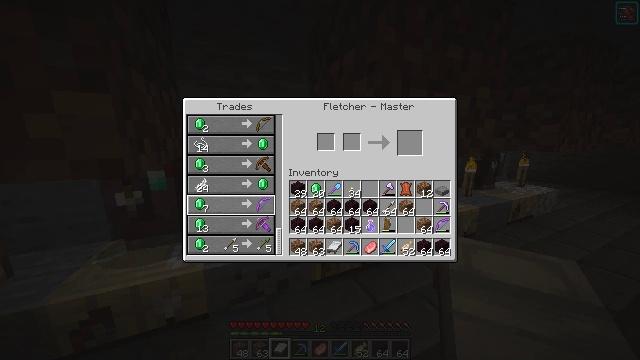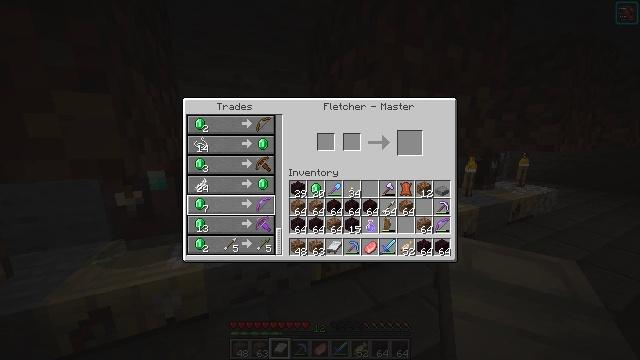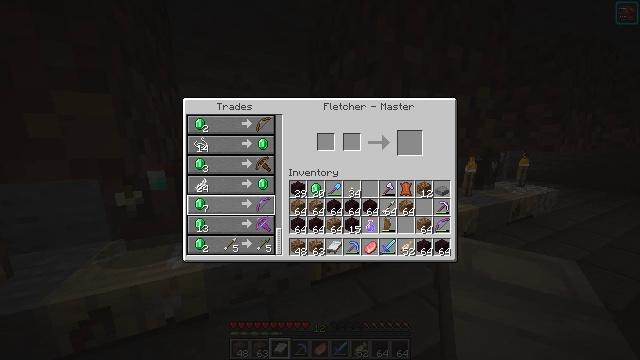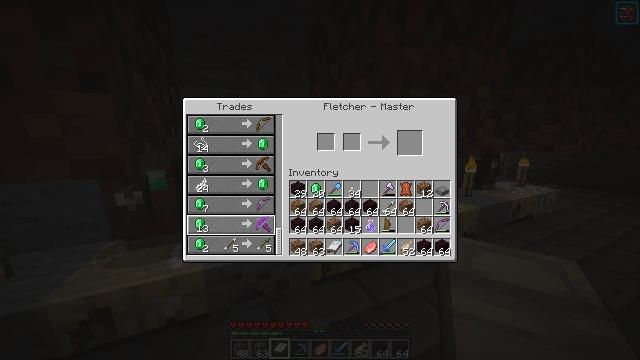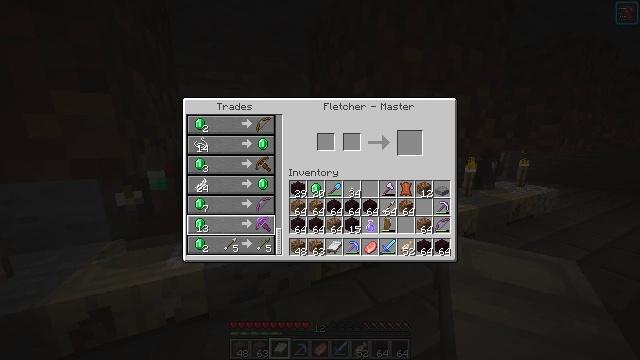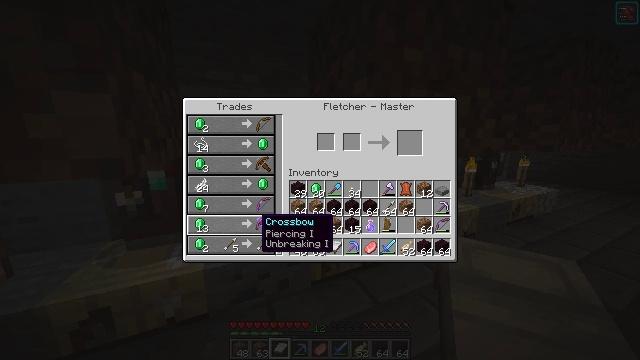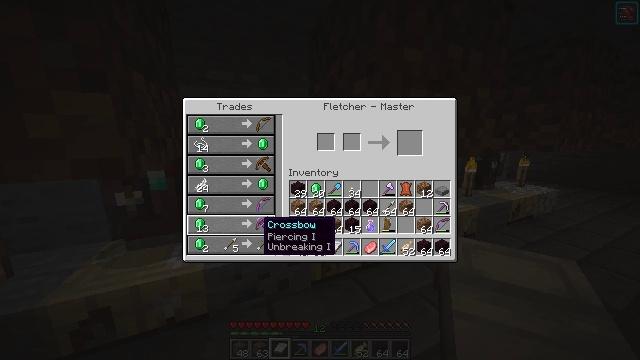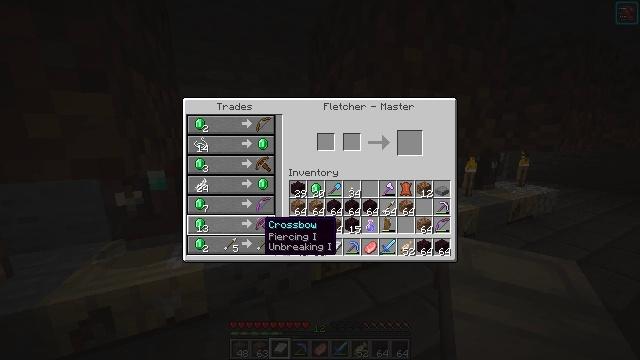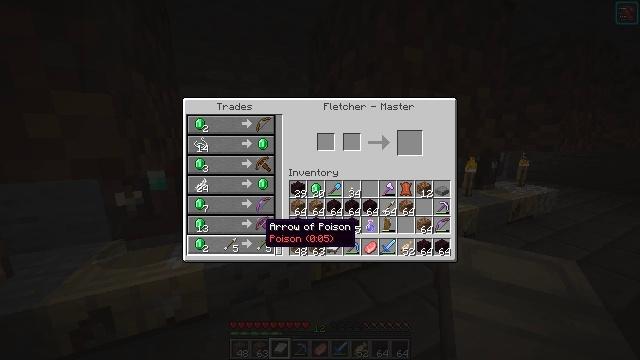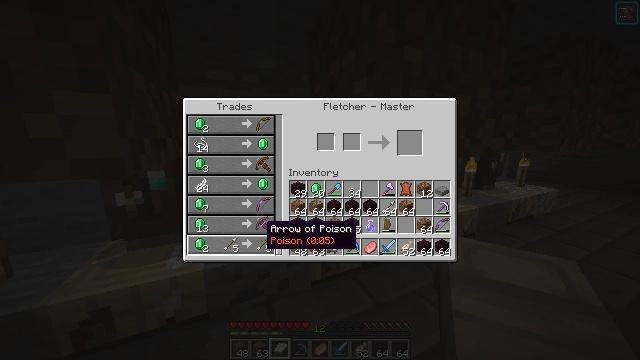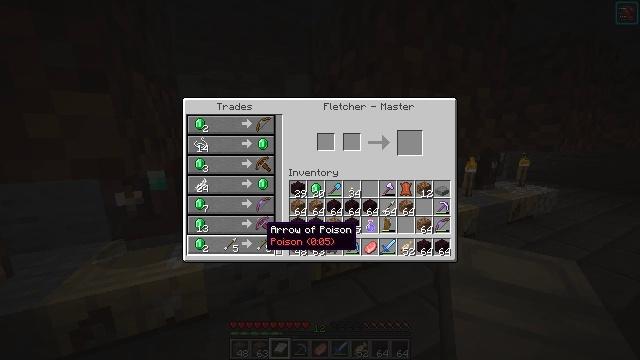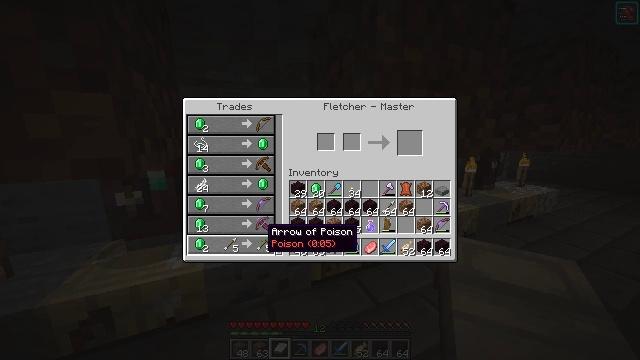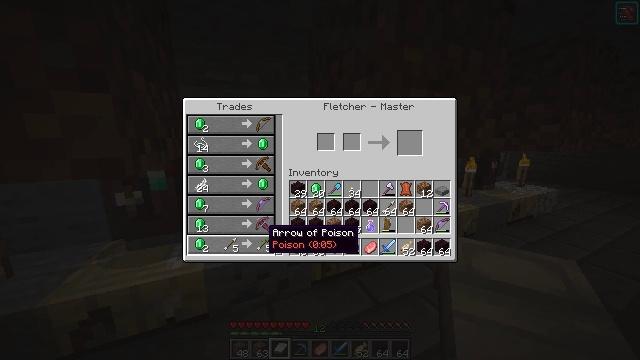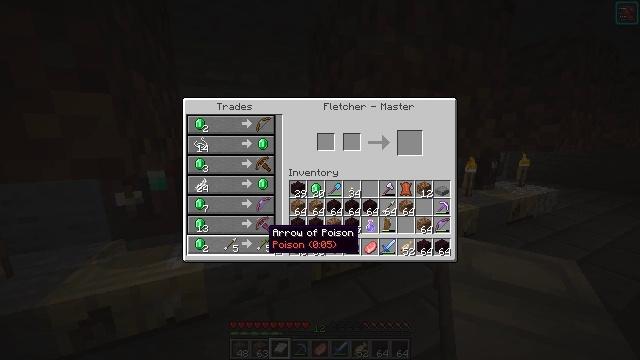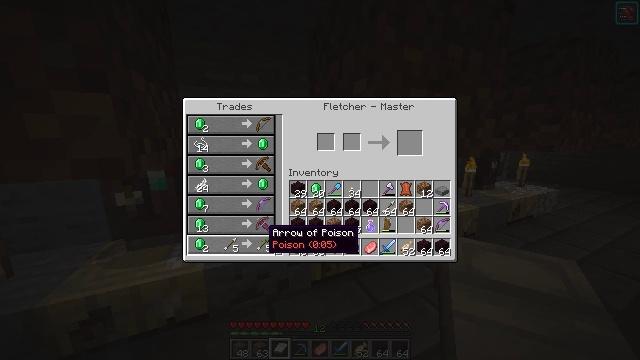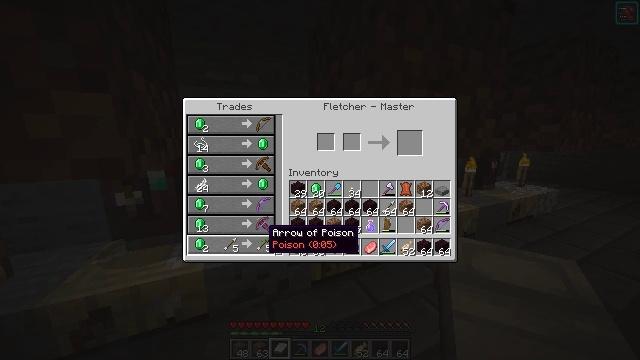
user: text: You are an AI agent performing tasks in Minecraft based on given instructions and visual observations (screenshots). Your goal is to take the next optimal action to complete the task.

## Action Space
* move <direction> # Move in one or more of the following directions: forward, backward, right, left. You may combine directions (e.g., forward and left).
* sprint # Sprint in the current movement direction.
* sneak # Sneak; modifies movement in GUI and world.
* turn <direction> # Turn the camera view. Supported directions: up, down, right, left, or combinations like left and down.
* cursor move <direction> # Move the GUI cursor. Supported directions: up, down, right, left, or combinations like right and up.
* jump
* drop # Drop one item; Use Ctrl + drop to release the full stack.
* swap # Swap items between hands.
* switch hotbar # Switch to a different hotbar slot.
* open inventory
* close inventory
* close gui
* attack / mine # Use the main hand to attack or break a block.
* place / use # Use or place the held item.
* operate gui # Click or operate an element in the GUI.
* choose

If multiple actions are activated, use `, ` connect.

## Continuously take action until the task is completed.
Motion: motion action
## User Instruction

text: Open the crafting table and combine items to craft a tipped arrow.
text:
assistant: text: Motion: no_op
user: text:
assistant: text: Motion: no_op
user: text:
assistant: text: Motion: cursor move down
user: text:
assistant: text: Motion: no_op
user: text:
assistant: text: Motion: no_op
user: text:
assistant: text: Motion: no_op
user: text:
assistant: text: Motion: no_op
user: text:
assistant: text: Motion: no_op
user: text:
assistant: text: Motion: no_op
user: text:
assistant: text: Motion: no_op
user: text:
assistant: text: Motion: no_op
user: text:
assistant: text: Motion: no_op
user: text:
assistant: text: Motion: no_op
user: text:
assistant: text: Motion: no_op
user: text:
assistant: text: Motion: no_op
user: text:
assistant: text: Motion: no_op
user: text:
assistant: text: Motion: operate gui
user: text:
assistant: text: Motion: operate gui
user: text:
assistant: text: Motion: no_op
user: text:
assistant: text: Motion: no_op
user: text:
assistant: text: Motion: no_op
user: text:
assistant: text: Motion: no_op
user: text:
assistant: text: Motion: no_op
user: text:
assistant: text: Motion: cursor move right and up
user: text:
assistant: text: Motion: cursor move right and up
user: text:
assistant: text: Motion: cursor move right and up
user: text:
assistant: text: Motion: no_op
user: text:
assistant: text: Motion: no_op
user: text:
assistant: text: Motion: no_op
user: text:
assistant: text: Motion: cursor move up